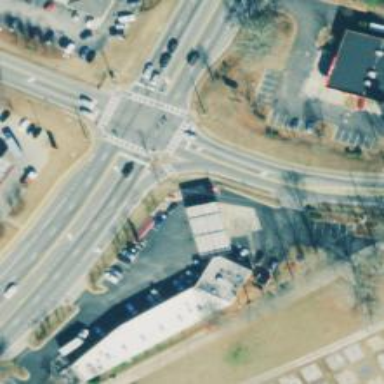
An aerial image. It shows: Footway that serves as traffic island.